Interaction volume radius: 10 \u00c5
Interaction volume height: 15 \u00c5
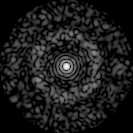
Disorder parameter: 0.8517